Question: Wokring on a project where the user have the ability to chose from date and to date, and then chose one of the radio buttoms. After that chose pdf or excel to generate the to preferred format.

The problem is the form, I want it to action generateExcel.php if excel is pressed and generatePdf.php if PDF is pressed. This is how far I have came and not working yet:
'''
<form action='generatePdf.php' method='Post'/>
Fra Dato: <input type="text" name="fraDato" value="<?php echo date('d-m-Y'); ?>" />
Til Dato: <input type="text" name="tilDato" value="<?php echo date('d-m-Y'); ?>"> <br>
<input type="radio" name="hent" value="timesmaling">Times malinger<br>
<input type="radio" name="hent" value="tredjetimesmaling">Tredje times malinger <br>
<input type="radio" name="hent" value="oppgaver">Oppgaver <br>
<input type="radio" name="hent" value="dagvakt">Dagvakt <br>
<input type="radio" name="hent" value="kveldsvakt">Kveldsvakt <br>
<input type="radio" name="hent" value="kontrollcm">Kontroll CM <br>
<input type='submit' name='pdf' value='PDF'>
<form action='generateExcel.php' method='Post'/>
<input type='submit' name='excel' value='excel'>
</form>
'''
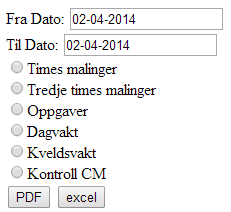
Answer: It is possible to override the action attribute of the parent form using the HTML5 formaction attribute on a button. See <URL>
'''
<input type='submit' name='pdf' value='PDF' formaction='generatePdf.php'>
<input type='submit' name='excel' value='excel' formaction='generateExcel.php'>
'''
The browser support looks pretty good: <URL>
However, webeno's answer would definitely work in all browsers and it can be easier to manage all your form processing code in one file.